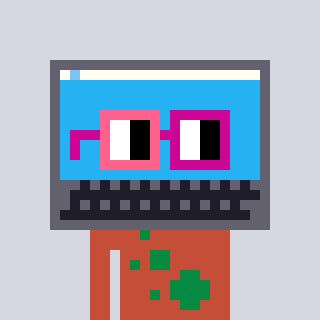
a pixel art character with square pink and red glasses, a laptop-shaped head and a rust-colored body on a cool background